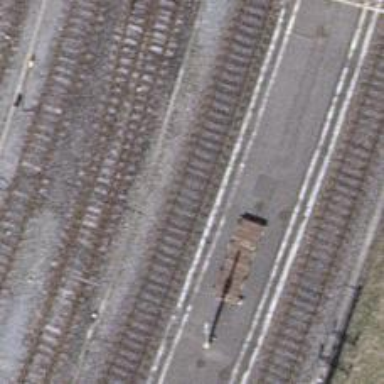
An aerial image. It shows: Railway track with contact line for electrification.